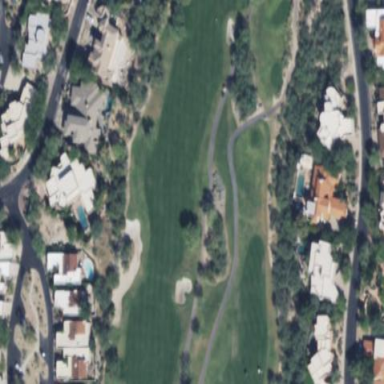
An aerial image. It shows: Grassy area designated as golf fairway.